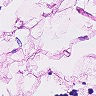
Metastatic tissue present: no